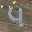
Label: 4